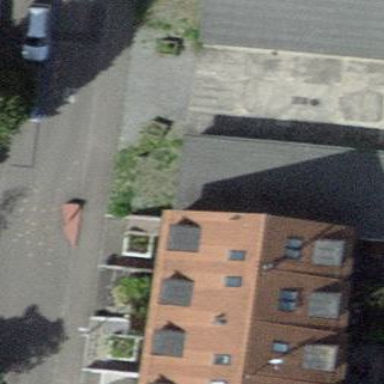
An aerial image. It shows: Group of garages.